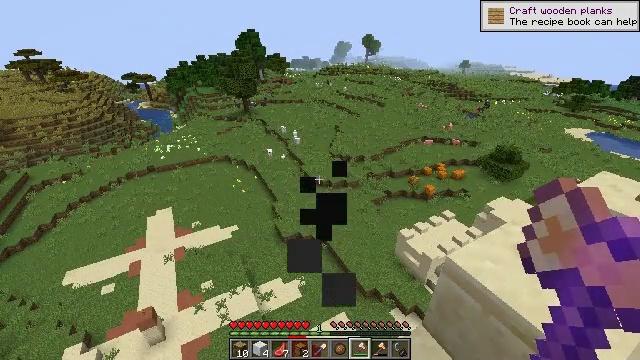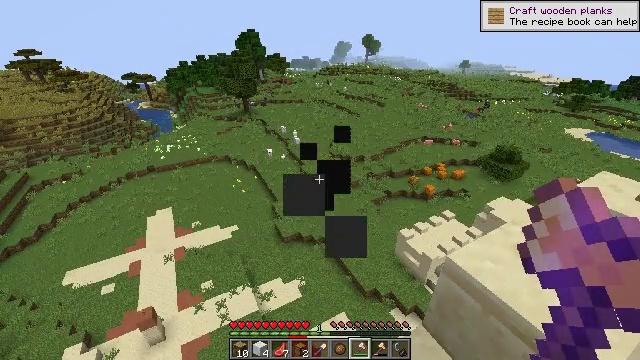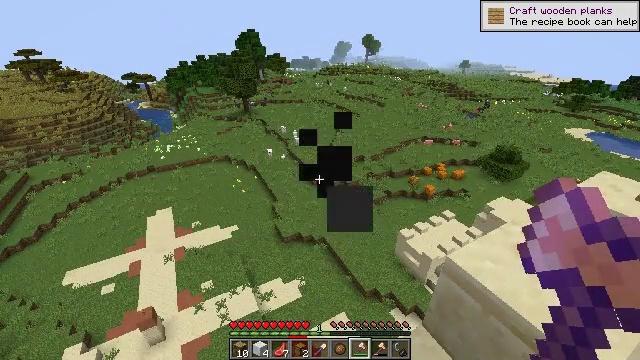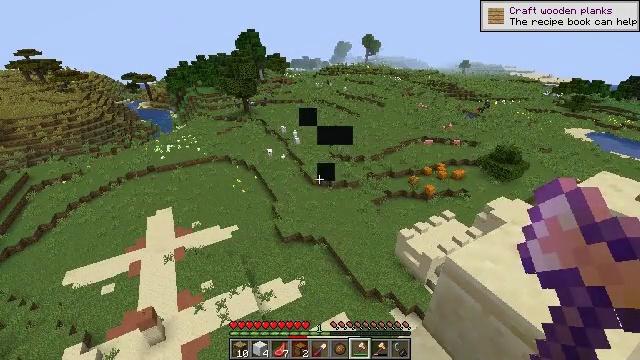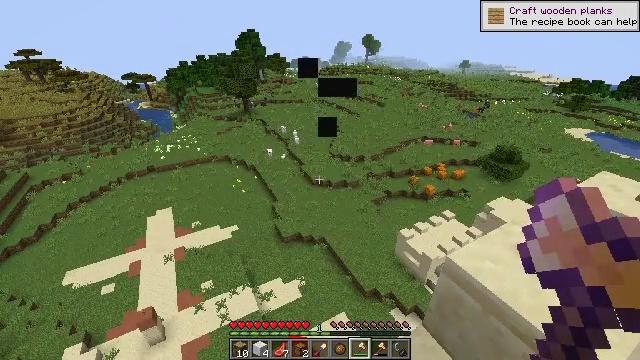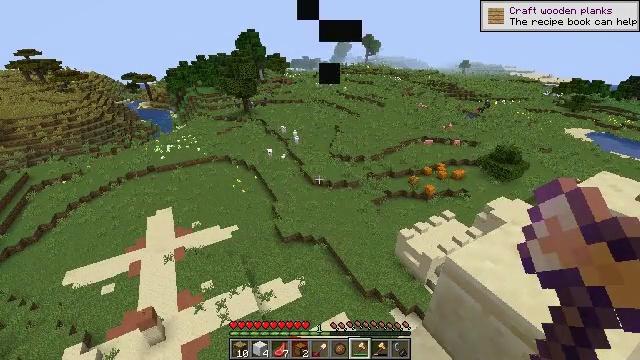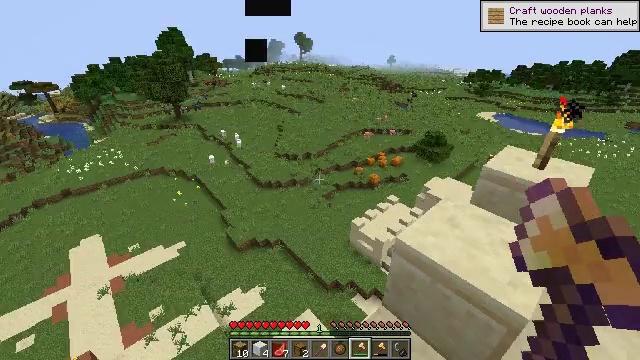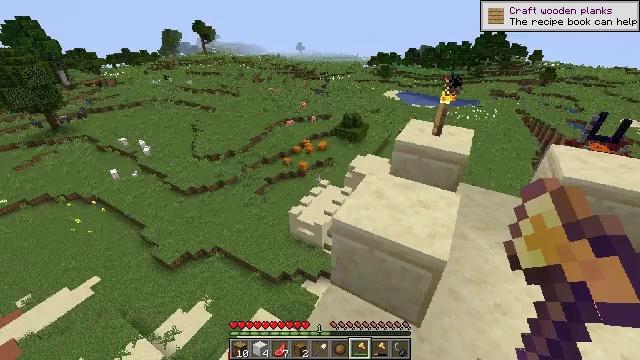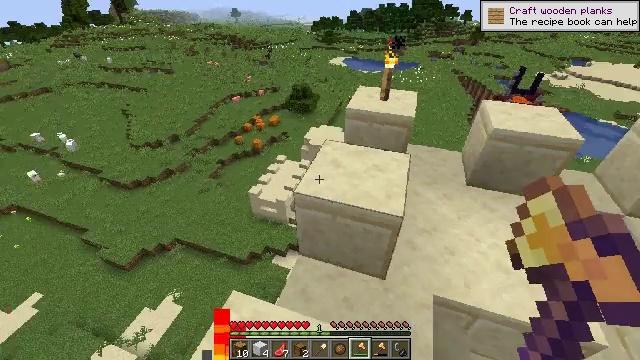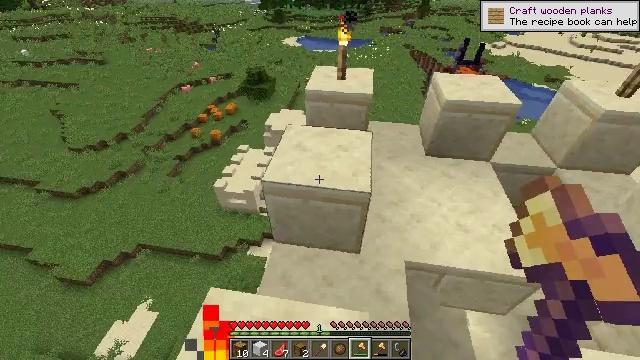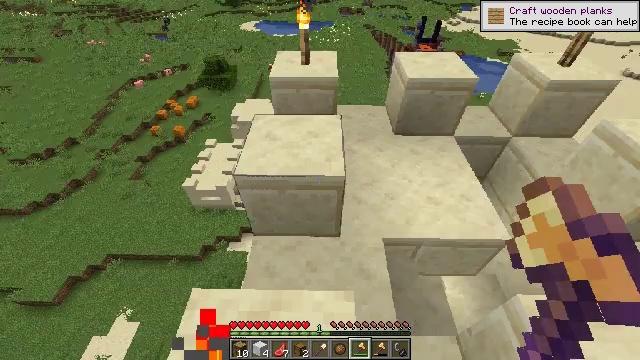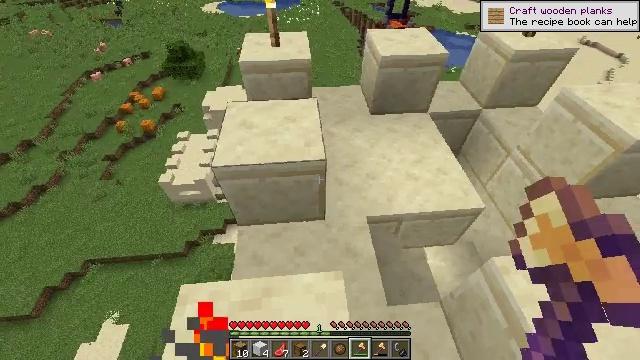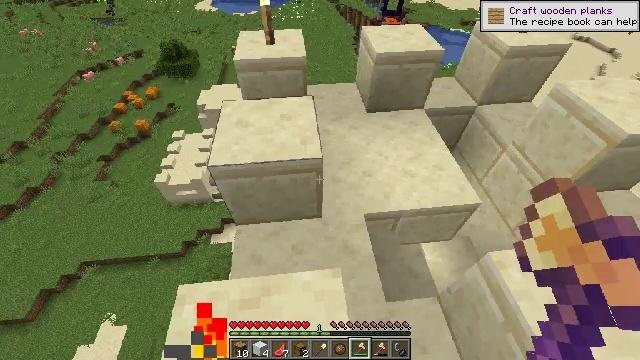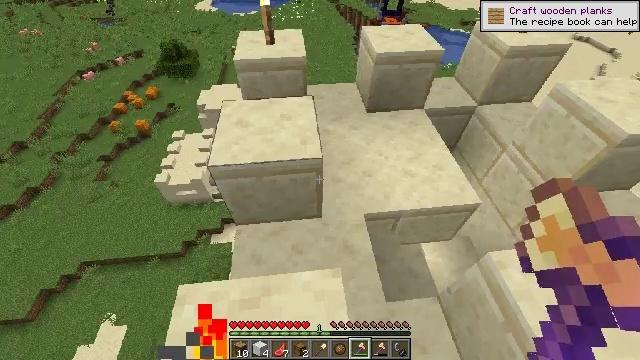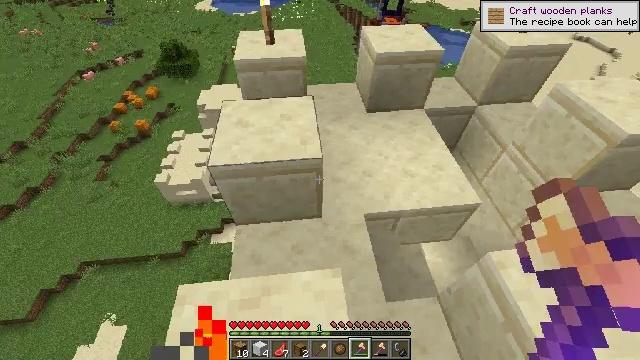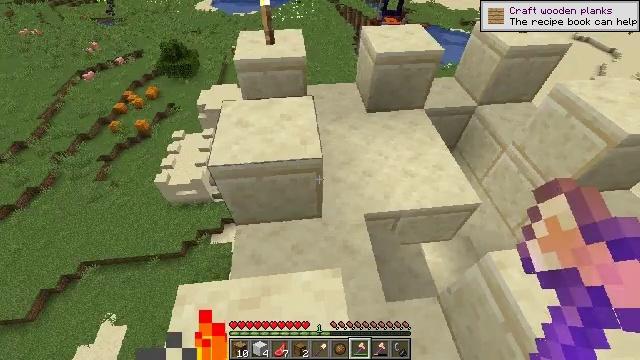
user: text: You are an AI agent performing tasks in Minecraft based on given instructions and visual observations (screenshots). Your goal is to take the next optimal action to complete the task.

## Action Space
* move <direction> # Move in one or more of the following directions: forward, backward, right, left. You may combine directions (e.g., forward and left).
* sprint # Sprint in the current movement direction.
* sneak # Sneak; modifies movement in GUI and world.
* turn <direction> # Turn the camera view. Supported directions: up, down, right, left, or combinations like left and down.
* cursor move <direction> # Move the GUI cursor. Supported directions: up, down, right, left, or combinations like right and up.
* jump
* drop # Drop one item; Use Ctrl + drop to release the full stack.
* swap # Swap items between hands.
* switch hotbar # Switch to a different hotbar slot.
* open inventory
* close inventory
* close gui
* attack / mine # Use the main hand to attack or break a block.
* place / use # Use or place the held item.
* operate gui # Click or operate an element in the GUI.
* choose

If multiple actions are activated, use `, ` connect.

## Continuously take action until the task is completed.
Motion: motion action
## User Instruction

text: Break the lectern to relocate it.
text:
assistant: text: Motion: no_op
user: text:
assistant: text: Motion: no_op
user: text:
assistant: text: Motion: no_op
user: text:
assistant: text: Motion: no_op
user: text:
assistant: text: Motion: no_op
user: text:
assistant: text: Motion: turn right
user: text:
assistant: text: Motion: turn right and down
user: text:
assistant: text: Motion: turn right and down
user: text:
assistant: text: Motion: turn right and down
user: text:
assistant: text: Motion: turn right and down
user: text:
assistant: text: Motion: turn right and down
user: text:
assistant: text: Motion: turn right
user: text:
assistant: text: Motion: no_op
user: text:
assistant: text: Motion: no_op
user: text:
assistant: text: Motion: no_op
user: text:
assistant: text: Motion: no_op
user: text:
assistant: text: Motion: move forward, turn right and down
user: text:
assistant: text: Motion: move forward and move right, turn right and down
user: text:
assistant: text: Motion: move forward and move right, turn right and down
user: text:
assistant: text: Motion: move forward and move right
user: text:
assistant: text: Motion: move forward and move right, turn down
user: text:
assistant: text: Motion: move forward and move right, turn left and down
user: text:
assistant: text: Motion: move forward, turn left and down
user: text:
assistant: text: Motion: move forward, turn left and down
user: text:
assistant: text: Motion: move forward, turn left
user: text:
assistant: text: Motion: move forward and move right, turn left
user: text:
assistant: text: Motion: move forward and move right, turn left
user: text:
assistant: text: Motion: move forward and move right, turn left
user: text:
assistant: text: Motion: move forward and move right
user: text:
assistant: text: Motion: move forward